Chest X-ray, PA view. Patient: 47 years old, sex M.
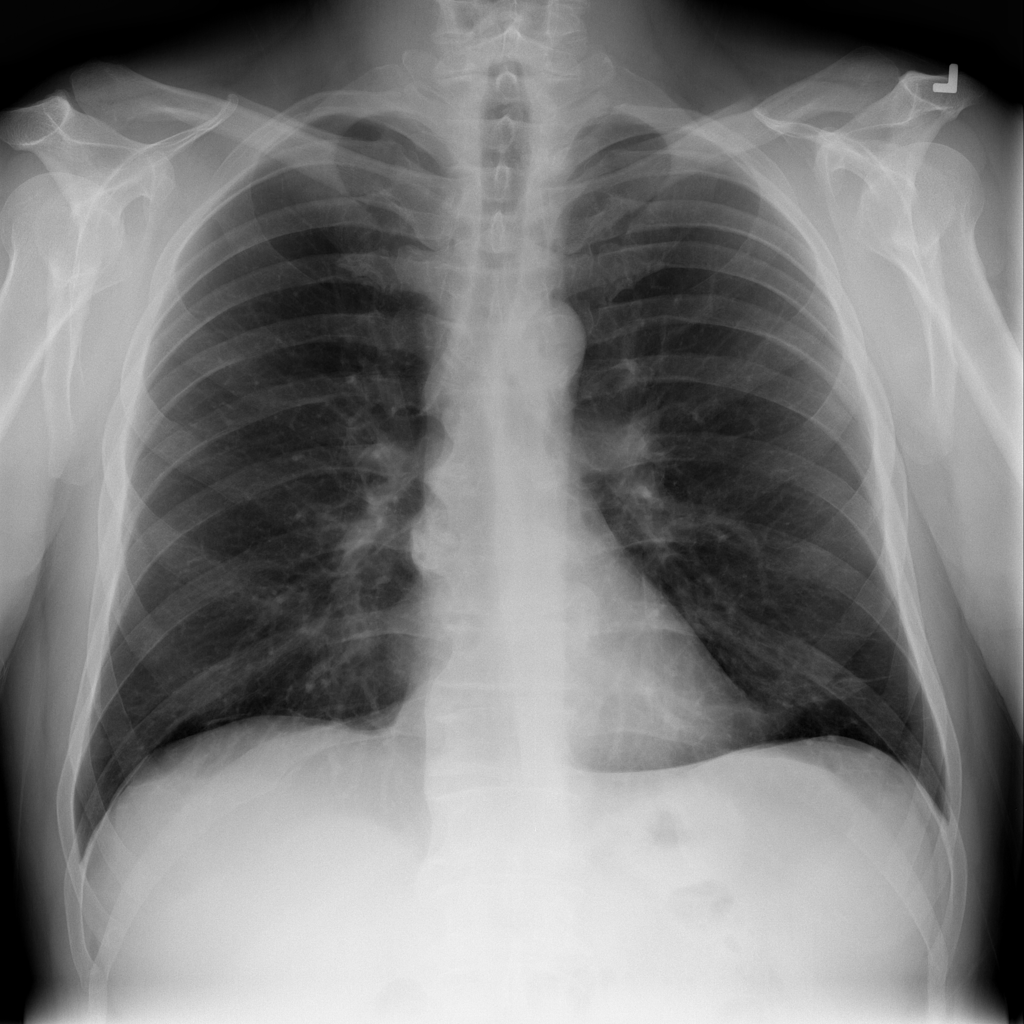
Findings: Atelectasis